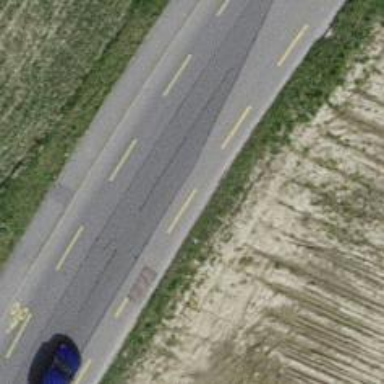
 featuring cycle lane and sidewalk on the left."